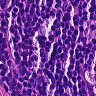
Metastatic tissue present: no